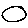
Label: circle